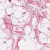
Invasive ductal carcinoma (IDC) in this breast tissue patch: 0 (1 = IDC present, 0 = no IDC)